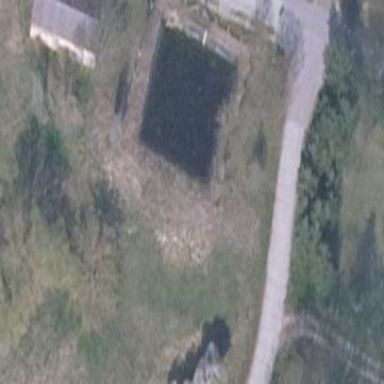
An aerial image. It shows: Peaceful pond surrounded by nature.